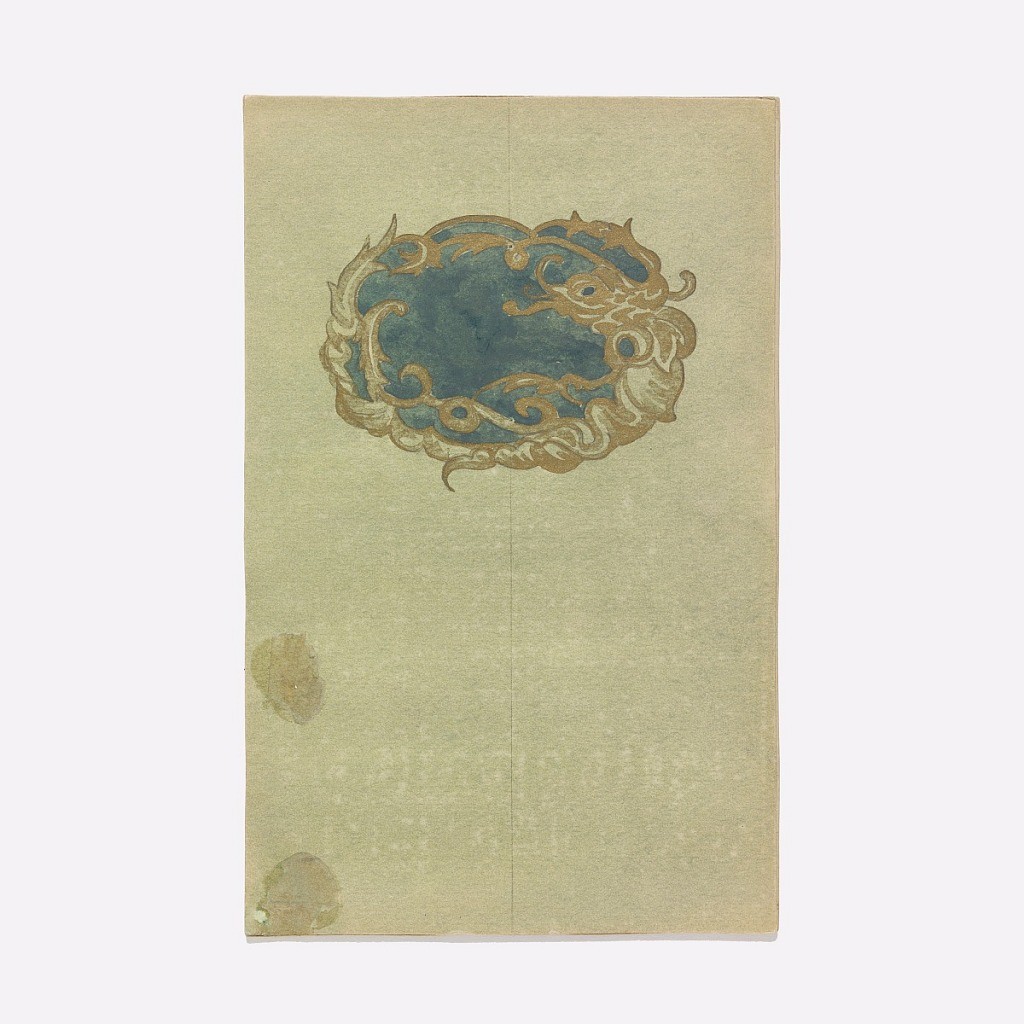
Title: Design for a Book Cover
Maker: Alice Cordelia Morse, American, 1863–1961
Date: ca. 1891–1892
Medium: Brush and gouache, gold paint on paper
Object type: Drawing
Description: On greenish ground, in upper half a cartouche in dark blue framed by gold curls, leaves.